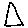
Label: triangle